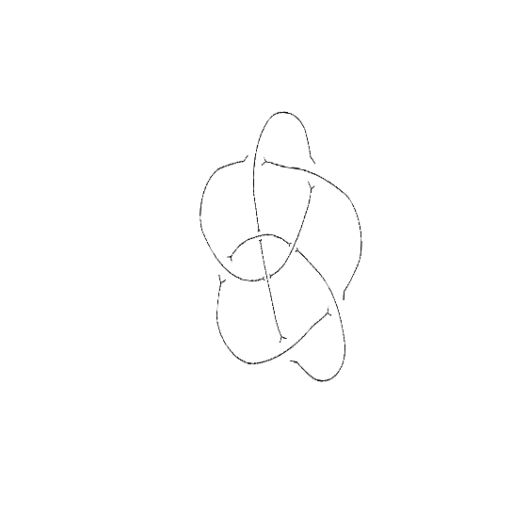
Crossing number: 8